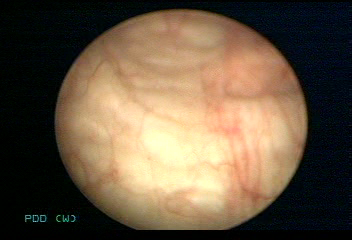
Modality: WLC
Class: Normal mucosa
Bladder cancer association: No